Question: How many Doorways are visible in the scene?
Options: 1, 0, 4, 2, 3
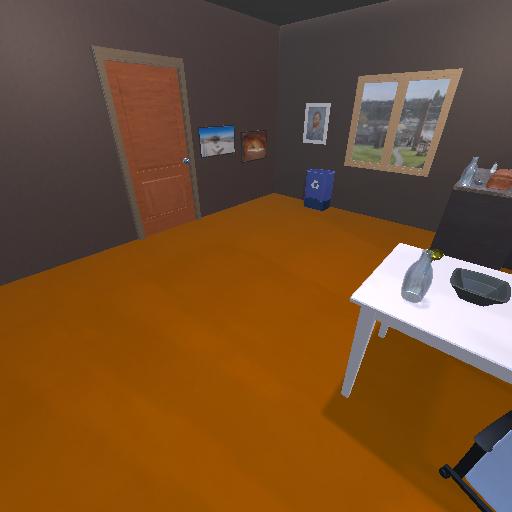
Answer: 1